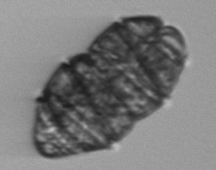
Label: Margalefidinium